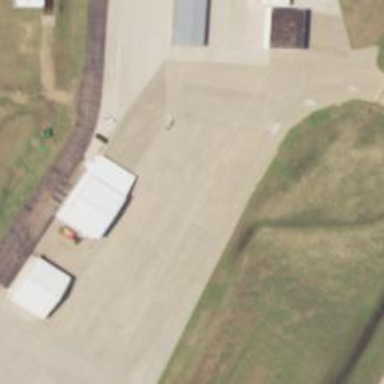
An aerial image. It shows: Apron at the airport.